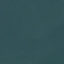
Land use / land cover: SeaLake